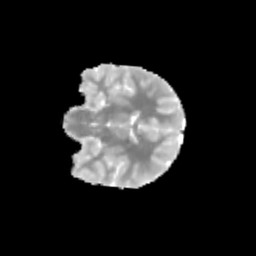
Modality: MD
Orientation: coronal
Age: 12
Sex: female
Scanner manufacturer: siemens
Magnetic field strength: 3 T
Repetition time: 3.8 s
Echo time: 0.07 s